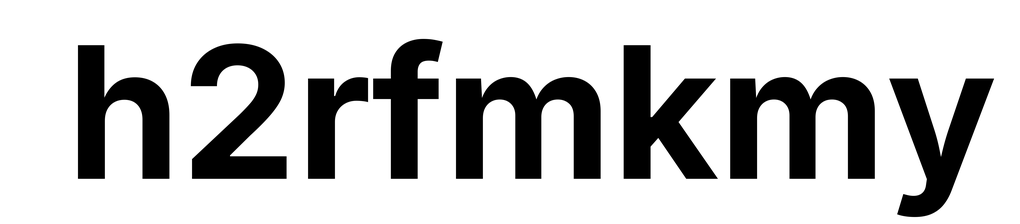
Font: Inter_Bold